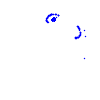
Particle: electron